Field crop: maize
Growth stage: 1
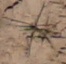
Species: lolium